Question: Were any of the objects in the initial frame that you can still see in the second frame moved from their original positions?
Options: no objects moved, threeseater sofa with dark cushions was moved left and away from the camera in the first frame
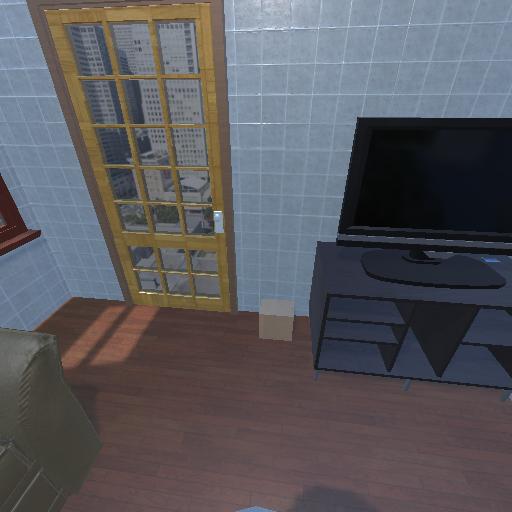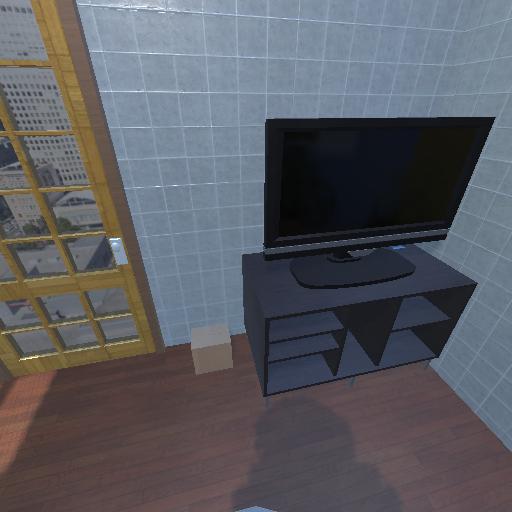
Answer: no objects moved